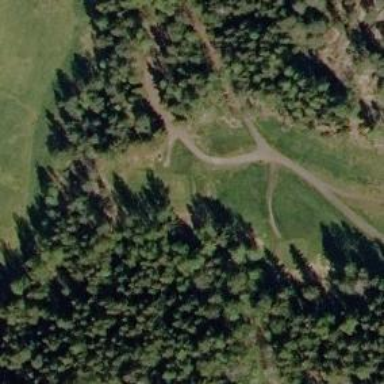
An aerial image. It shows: Path used for both walking and golf.